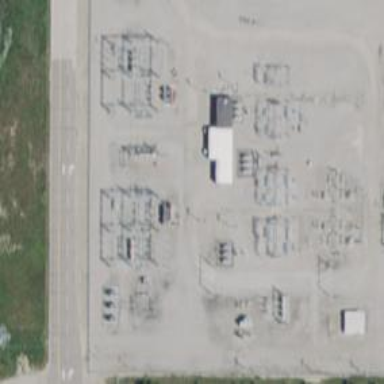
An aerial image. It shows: Switch for power supply.